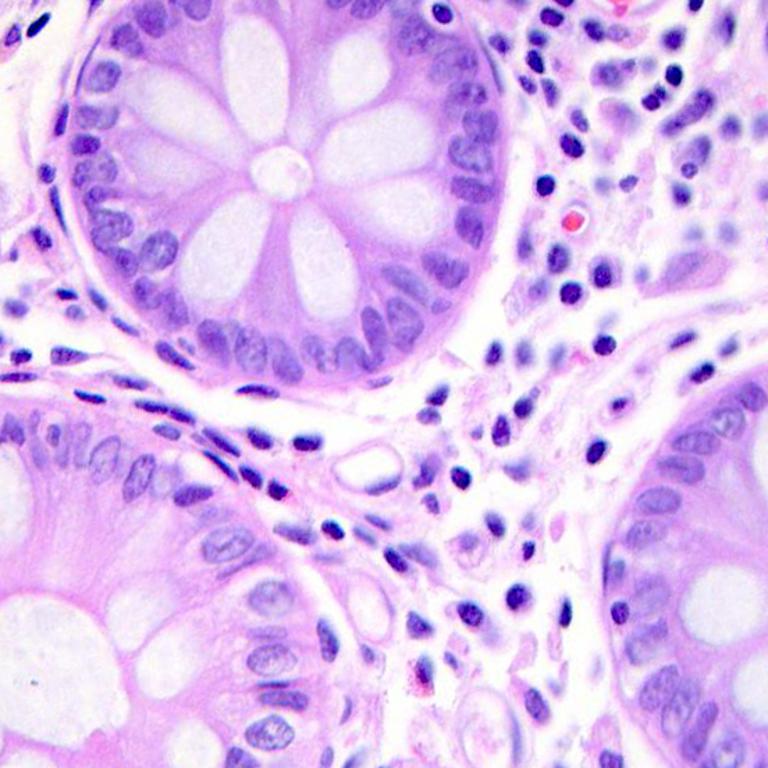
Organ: colon
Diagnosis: benign